Field crop: maize
Growth stage: 2
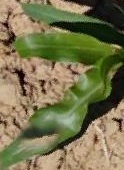
Species: maize